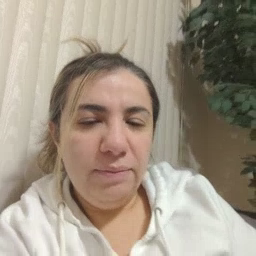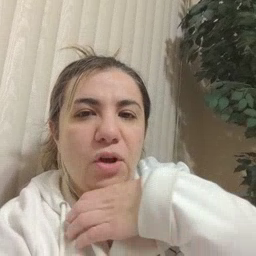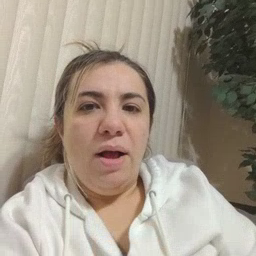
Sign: hungry